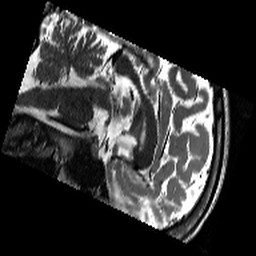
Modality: T2w
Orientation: sagittal
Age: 19
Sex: male
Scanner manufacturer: siemens
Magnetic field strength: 3 T
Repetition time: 11.39 s
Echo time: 0.09 s